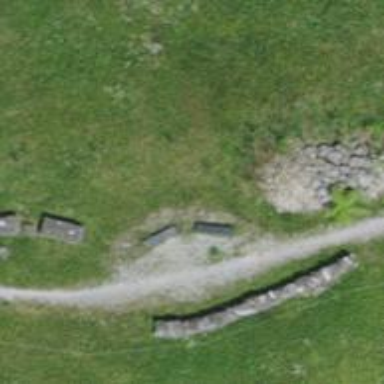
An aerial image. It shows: Bench.